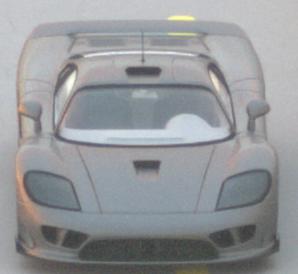
Make: Saleen
Model: S7
Detailed model: -
Model produced from: 2000
Model produced until: 2008
Doors: 2
Color: gray
Road condition: dry road
Daytime: sunrise or sunset
Contrast: medium contrast